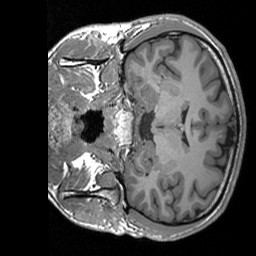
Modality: T1w
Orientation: coronal
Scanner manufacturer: siemens
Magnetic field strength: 3 T
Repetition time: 1.76 s
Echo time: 0.0022 s